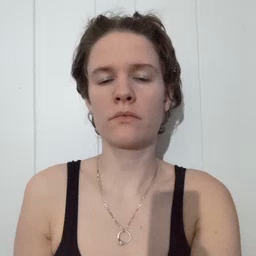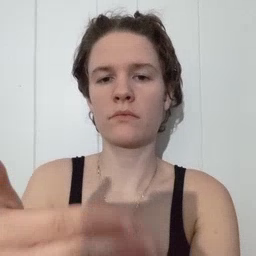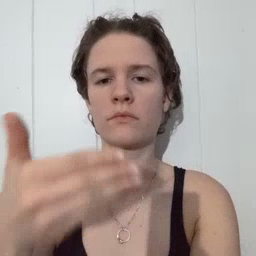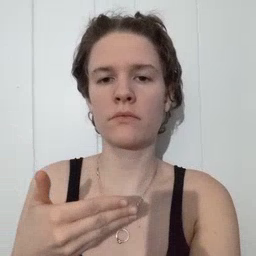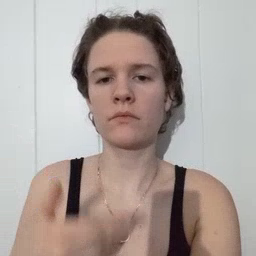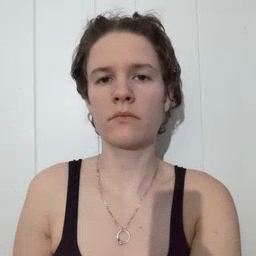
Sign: before